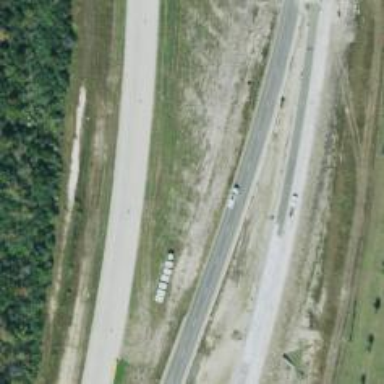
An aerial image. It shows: Trunk highway with expressway features.